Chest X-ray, AP view. Patient: 34 years old, sex M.
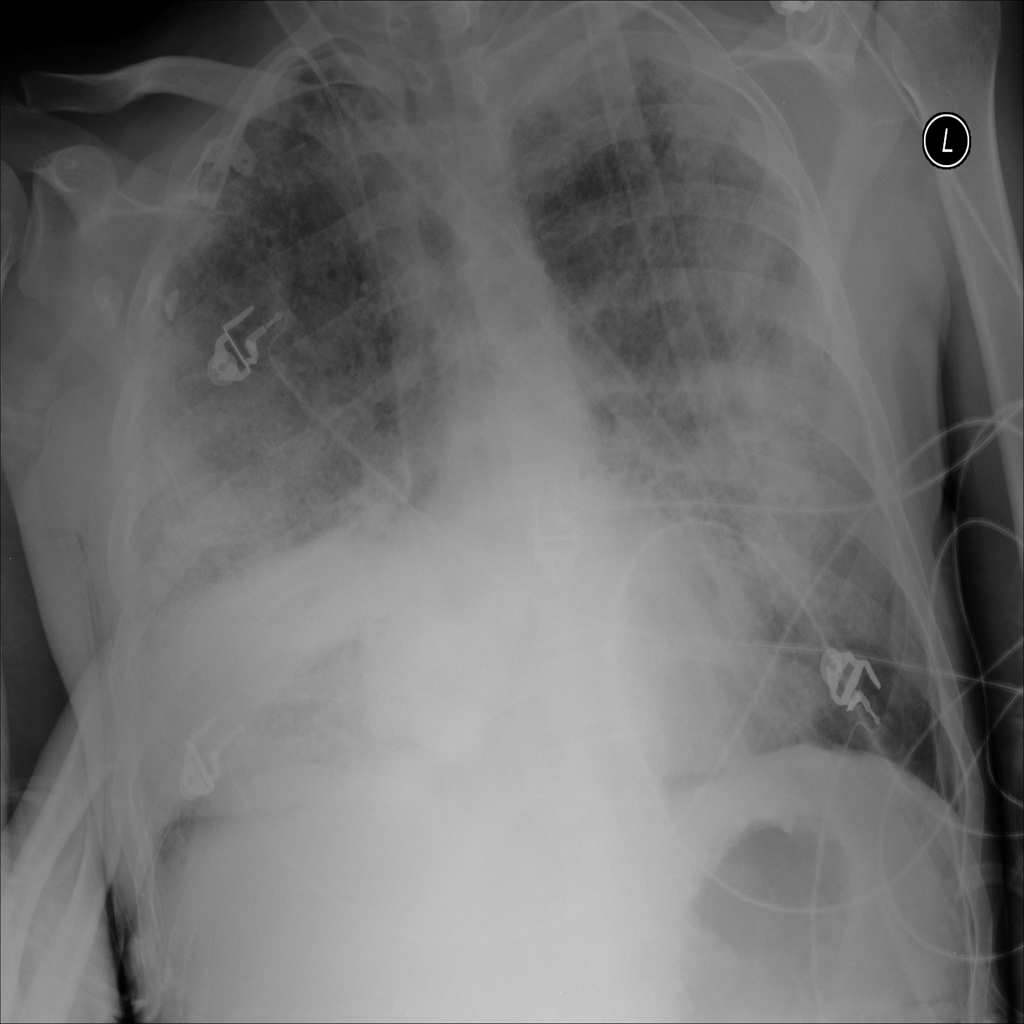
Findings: No Finding